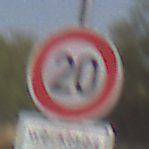
Verkehrszeichen: Geschwindigkeit20
Zusatzzeichen unten: ZeitangabenMitBeschraenkungAufWochentage7
Umgebung: Outdoor, Nature
Tageszeit: MorningAfternoon
Wetter: PartlyCloudy
Licht: Natural
Jahreszeit: NotSpecified
Kontrast: HighContrast